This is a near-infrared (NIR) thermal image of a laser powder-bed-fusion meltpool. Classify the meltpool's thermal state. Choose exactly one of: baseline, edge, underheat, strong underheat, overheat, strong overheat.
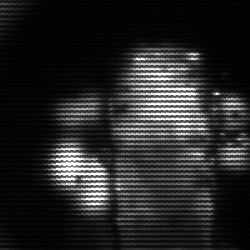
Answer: strong underheat